Question: Chrome and Firefox handle the following code fine when rendered at 100%.
'''
<!DOCTYPE html>
<html>
<head>
<script type="application/x-javascript">
function draw() {
var canvas = document.getElementById("canvas");
if (canvas.getContext) {
var ctx = canvas.getContext("2d");
ctx.beginPath();
ctx.arc(50,50,25,0,2*Math.PI);
ctx.stroke();
}
}
</script>
</head>
<body onload="draw();">
<canvas id="canvas" width="100" height="100">
<p>This example requires a browser that supports the
<a href="http://www.w3.org/html/wg/html5/">HTML5</a>
&lt;canvas&gt; feature.</p>
</canvas>
</body>
</html>
'''
But if someone magnifies my page a little, the canvas is sampled, not repainted. It's only a little ugly at 150%, but by the time the viewer reaches 300%, it will look very ugly:

How do I rewrite the code above so that the circle is repainted at the new magnification, not resampled?
This <URL> leads me to believe that it can be easily done. My attempt
'''
<!DOCTYPE html>
<html>
<head>
<style type="text/css">
html, body {
width: 100%;
height: 100%;
margin: 0px;
}
</style>
<script type="application/x-javascript">
function draw() {
var canvas = document.getElementById("canvas");
if (canvas.getContext) {
var ctx = canvas.getContext("2d");
ctx.canvas.width = window.innerWidth;
ctx.canvas.height = window.innerHeight;
ctx.beginPath();
ctx.arc(ctx.canvas.width/2, ctx.canvas.height/2,
ctx.canvas.height/4,0,2*Math.PI);
ctx.stroke();
}
}
</script>
</head>
<body onload="draw();">
<canvas id="canvas">
<p>This example requires a browser that supports the
<a href="http://www.w3.org/html/wg/html5/">HTML5</a>
&lt;canvas&gt; feature.</p>
</canvas>
</body>
</html>
'''
is no good. The circle is still resampled when the user magnifies. Can you do better?
(Chrome and Firefox behave differently when one magnifies. The effect I'm aiming for is for the circle to stay put with its center in the middle of the canvas and its radius a quarter of the window's height.)
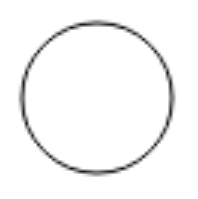
Answer: Try doing the onload combined with the window resize event to redraw the canvas (zooming triggers the resize event):
'''
window.addEventListener('resize', draw);
'''
---
## CANVAS REDRAWING
Example: <URL>
'''
function draw() {
var canvas = document.getElementById("canvas");
if (canvas.getContext) {
var ctx = canvas.getContext("2d");
ctx.canvas.width = window.innerWidth;
ctx.canvas.height = window.innerHeight;
ctx.beginPath();
ctx.arc(ctx.canvas.width/2, ctx.canvas.height/2,
ctx.canvas.height/4,0,2*Math.PI);
ctx.stroke();
}
}
draw();
window.addEventListener('resize', draw);
'''
'''
html, body {
width: 100%;
height: 100%;
margin: 0px;
}
'''
'''
<canvas id="canvas">
<p>This example requires a browser that supports the
<a href="http://www.w3.org/html/wg/html5/">HTML5</a>
&lt;canvas&gt; feature.</p>
</canvas>
'''
If you're still worried about pixelization at higher zoom levels, I'm afraid there's nothing you can do about it directly on the canvas, because canvas' pixels scale with the window, and although you enter the sub-pixel rendering stage, there's nothing you can do to make it look better.
---
## CSS SCALING
However, if you don't want to do it purely inside the canvas, you can do a simple CSS transformation that will make your circle look correctly on all zoom levels. Setting the width and the height to 100% will keep the canvas (as in canvas, the DOM element; not the actual canvas.width and canvas.height) the size of the window, so it's basically "immune" to zooming.
See it here (actually works much better when zooming the jsfiddle: <URL>:
'''
function draw() {
var canvas = document.getElementById("canvas");
if (canvas.getContext) {
var ctx = canvas.getContext("2d");
ctx.canvas.width = window.innerWidth;
ctx.canvas.height = window.innerHeight;
ctx.beginPath();
ctx.arc(ctx.canvas.width/2, ctx.canvas.height/2,
ctx.canvas.height/4,0,2*Math.PI);
ctx.stroke();
}
console.log(window.innerWidth);
}
draw();
'''
'''
html, body {
width: 100%;
height: 100%;
margin: 0px;
}
canvas {
width: 100%;
height: 100%;
}
'''
'''
<canvas id="canvas"></canvas>
'''
---
The final solution of what you're trying to do probably lies somewhere between the two approaches I've shown you.